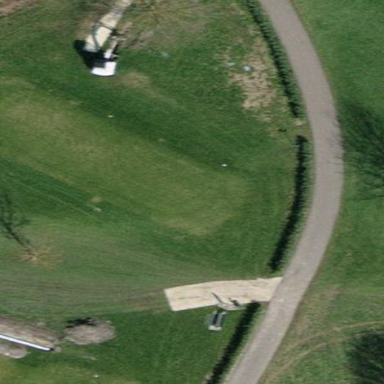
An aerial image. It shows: Grassy area designated as golf tee.